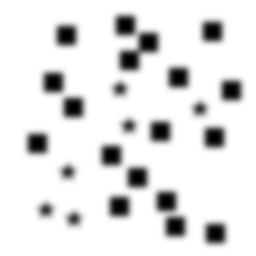
Squares: 18
Triangles: 0
Stars: 6
Total shapes: 24